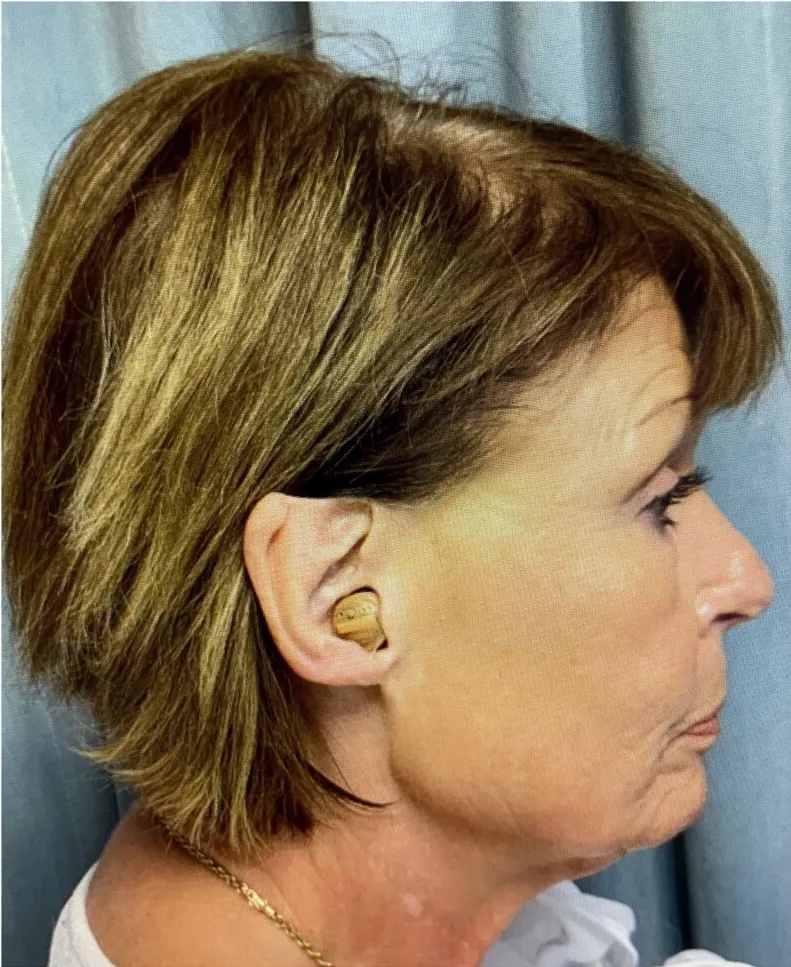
2.5 x 1.5 cm full-thickness defect extending from the right mid-helical crus to the level of Darwin's tubercle that included the skin and cartilage.
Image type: medical_photograph (oral_photograph)